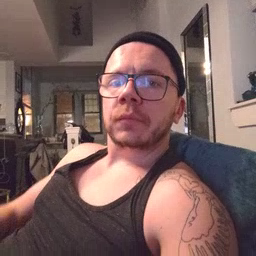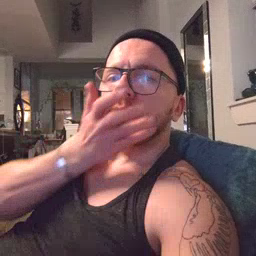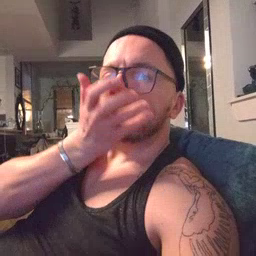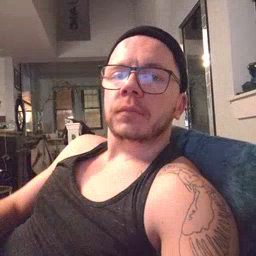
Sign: grass